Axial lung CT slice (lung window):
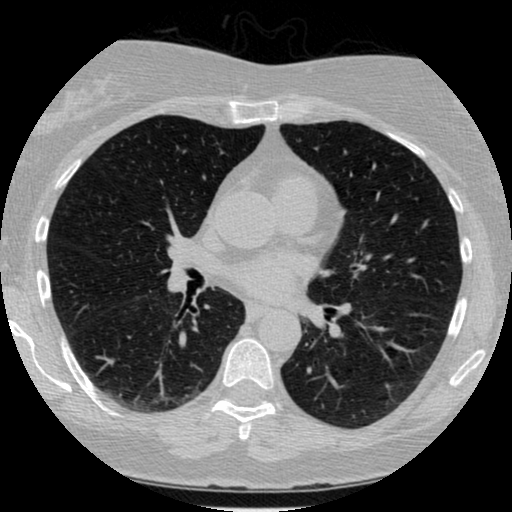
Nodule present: no